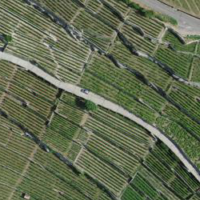
EUNIS habitat code: 24
Species observed at this site:
Echium vulgare
Ficus carica